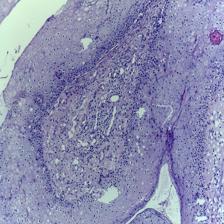
Diagnosis: Normal